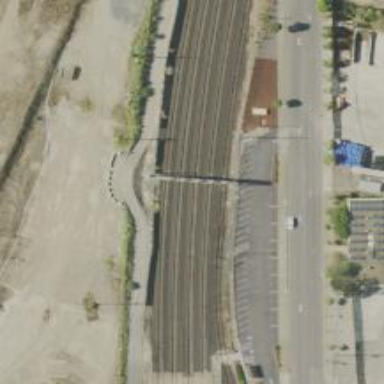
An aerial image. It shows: Railway signal.